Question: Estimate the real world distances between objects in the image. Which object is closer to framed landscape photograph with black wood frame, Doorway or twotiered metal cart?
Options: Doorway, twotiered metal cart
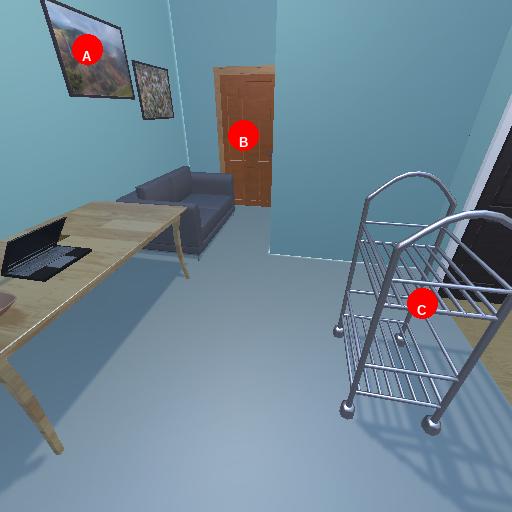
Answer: Doorway